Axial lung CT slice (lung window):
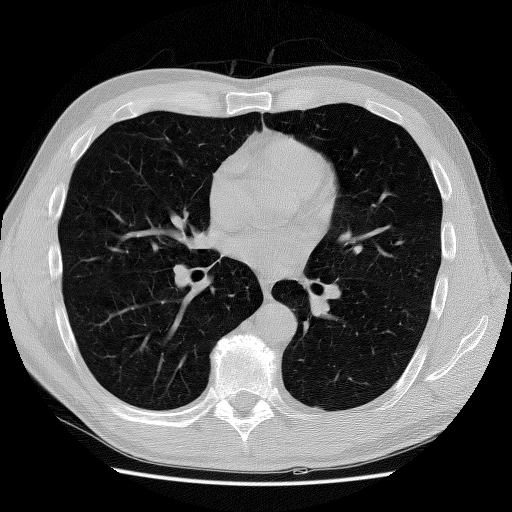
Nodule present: no